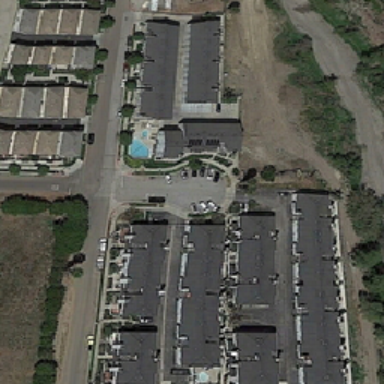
Many rectangular buildings are orderly near the dry river with many green trees on the two sides .